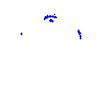
Particle: pion